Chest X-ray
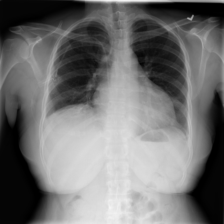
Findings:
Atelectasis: negative
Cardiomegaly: negative
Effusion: negative
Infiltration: negative
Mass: negative
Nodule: negative
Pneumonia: negative
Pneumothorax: negative
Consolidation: negative
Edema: negative
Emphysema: negative
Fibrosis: negative
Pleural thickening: negative
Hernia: negative